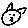
Label: cat